Question: I am creating a metro style app and I've implemented the search contract with suggestions. When a suggestion is picked, it remains stored for other searches even if it doesn't exist anymore(like a web text field cache). How can I erase these suggestions?
( and if it isn't possible to clean it programmatically how can I erase that suggestions manually, because they filled all the space in the search-box suggestion area.)

As you can see even if I don't search for anything the suggestions are there.
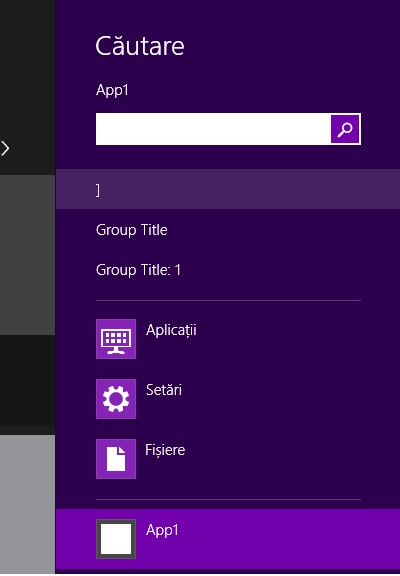
Answer: I figured that out: 'Settings Charm > Change PC Settings (Windows 8 metro style control panel)) > Search > Erase History' (i am not sure that is is the proper naming in english for the path i have windows in another language).